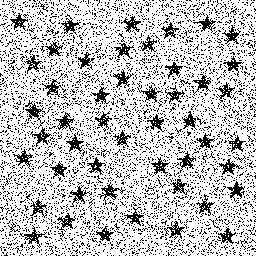
Squares: 0
Triangles: 0
Stars: 48
Total shapes: 48